Aerial crown-view tile of a tropical tree (Barro Colorado Island, Panama), acquired 20250414:
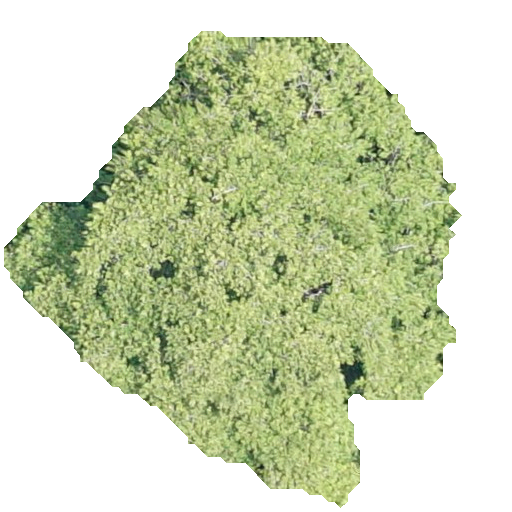
Species: Virola surinamensis
GBIF accepted scientific name: Virola surinamensis
Crown area: 199.738 m²